Aerial crown-view tile of a tropical tree (Barro Colorado Island, Panama), acquired 20240716:
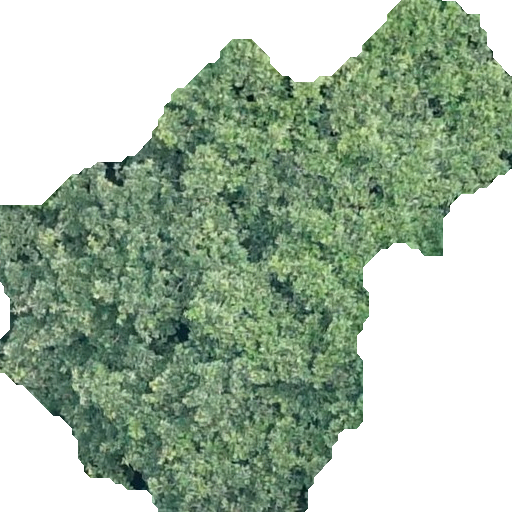
Species: Ficus obtusifolia
GBIF accepted scientific name: Ficus obtusifolia
Crown area: 258.94 m²